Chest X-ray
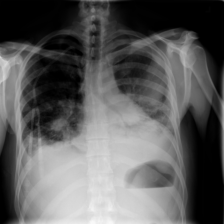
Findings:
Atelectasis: negative
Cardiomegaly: negative
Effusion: negative
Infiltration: negative
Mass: positive
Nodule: negative
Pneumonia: negative
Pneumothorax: negative
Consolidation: positive
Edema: negative
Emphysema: negative
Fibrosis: negative
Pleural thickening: positive
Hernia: negative